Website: lowes
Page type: customer-info-address
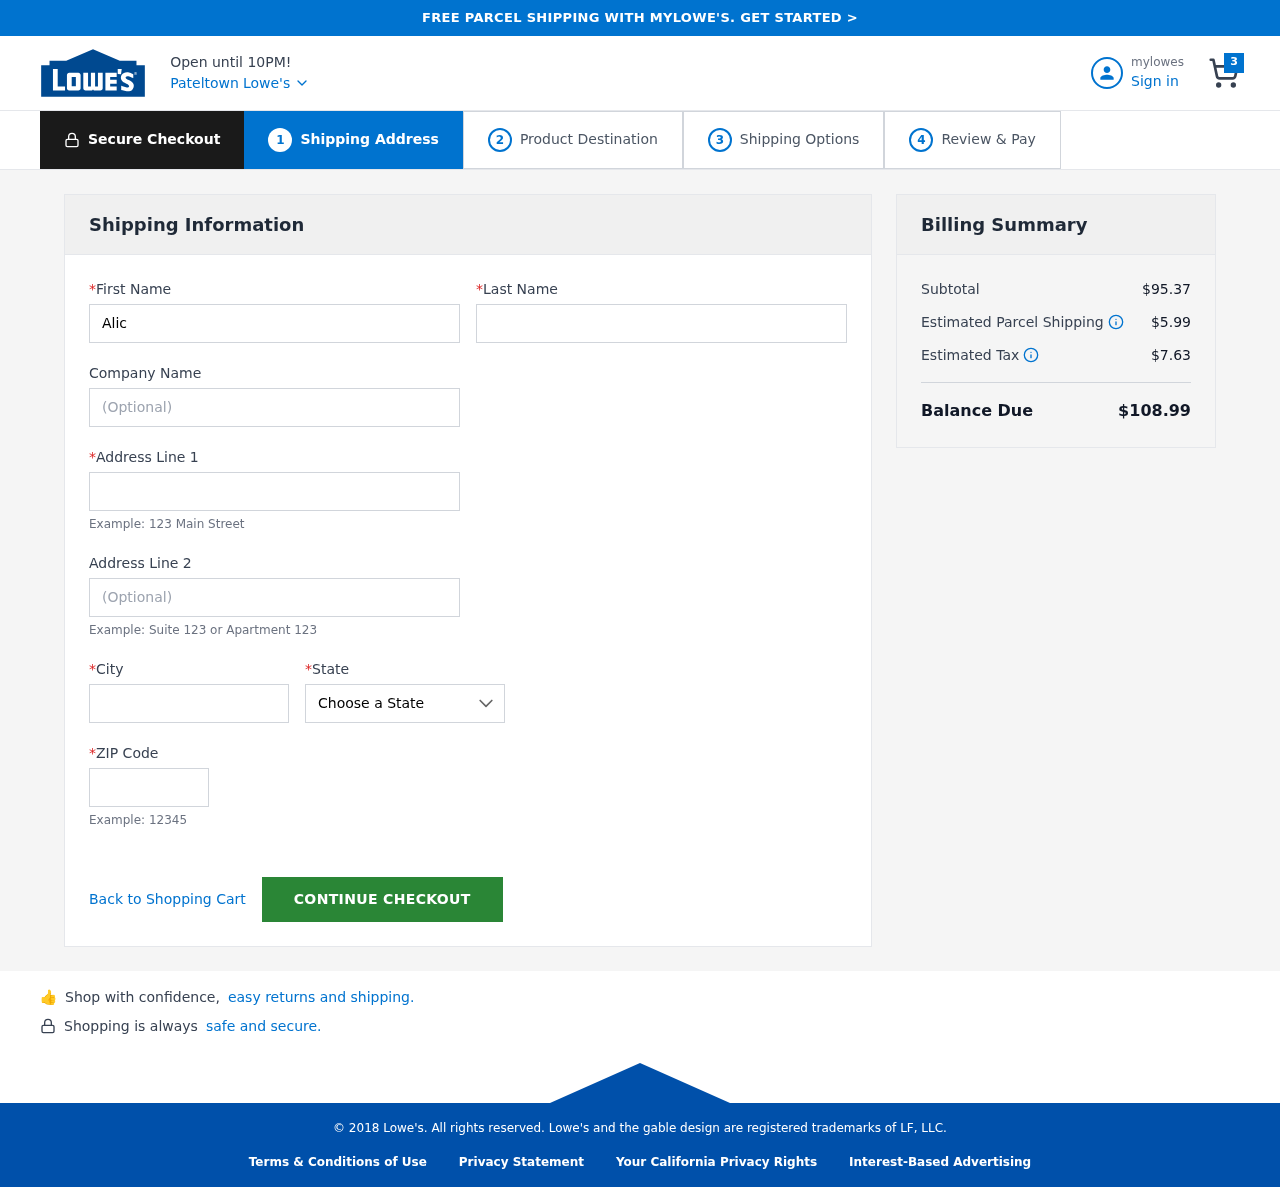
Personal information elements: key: PII_CITY
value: Pateltown
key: PII_FIRSTNAME
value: Alicia
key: PII_LASTNAME
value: Bailey
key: PII_POSTCODE
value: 97181
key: PII_STATE
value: Oregon
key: PII_STREET
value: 906 Salazar Brook
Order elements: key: ORDER_NUM_ITEMS
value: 3
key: ORDER_SUBTOTAL
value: $95.37
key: ORDER_SHIPPING_COST
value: $5.99
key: ORDER_TAX
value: $7.63
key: ORDER_TOTAL
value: $108.99